六年级 · 解析几何
 在下面的直线上标出表示 $-2.5 、-0.5 、 1.5 、 2$ 四个数的点.

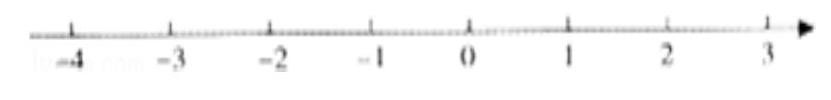
答案: $\underset{-3}{1} \quad{ }_{-3}^{-2.5} \quad{ }_{-2}^{-0.5}, \quad{ }_{0}^{1.5} \cdot \frac{2}{3}$ -